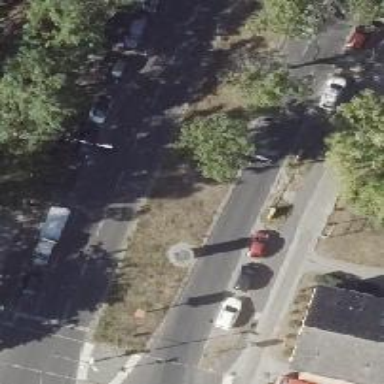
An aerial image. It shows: Secondary road with asphalt surface. There is cycle track on the right side of the road.